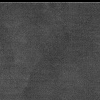
Atmospheric dust classification: dusty